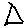
Label: triangle